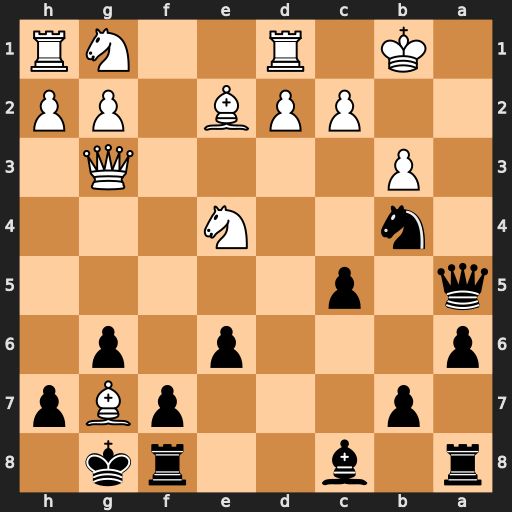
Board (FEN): r1b2rk1/1p3pBp/p3p1p1/q1p5/1n2N3/1P4Q1/2PPB1PP/1K1R2NR
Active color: b
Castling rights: -
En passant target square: -
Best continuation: Qa2+ Kc1 Qxc2#